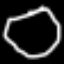
Label: octagon